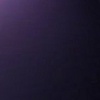
Label: space